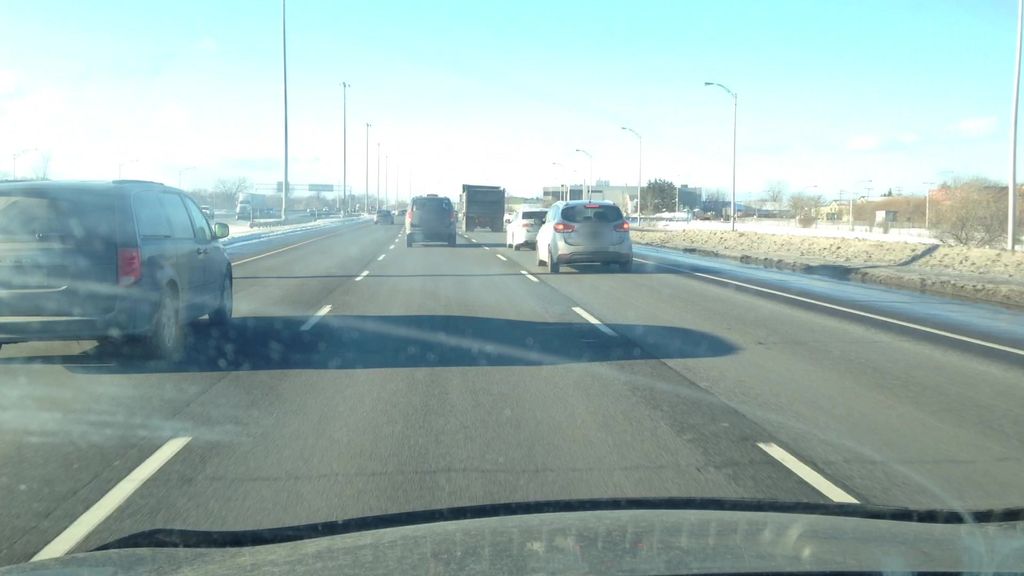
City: montreal